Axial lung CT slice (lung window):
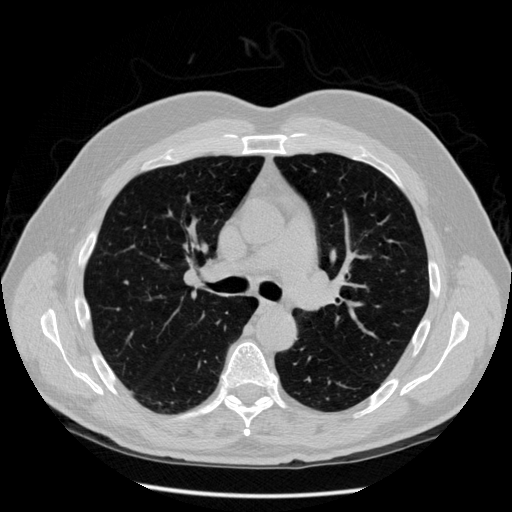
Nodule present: no